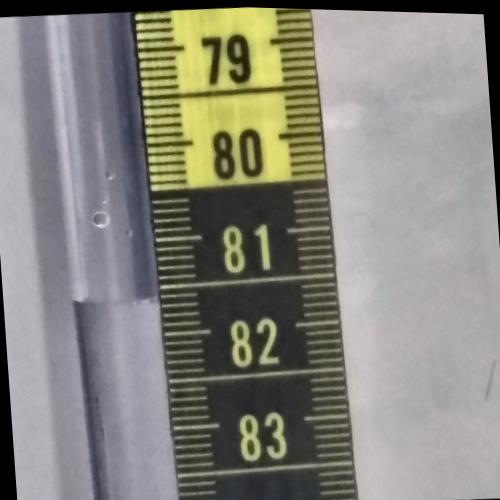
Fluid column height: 81.6 cm